Question: I'm implementing a UISearchDisplayController in my iOS 7 & 8 app. I'm using Storyboards to build the interface, and I've successfully added the search controller to my table, and everything is hooked up fine, to the extent that searching works just fine.
My issue is that the table rows have been configured using Auto Layout to provide dynamic row heights based on the contents of the cells. While the layout is fine in the regular table, those constraints are not applied in the search results table. Here's some pretty pictures to show what I mean.

Every tutorial and bit of documentation assumes the results table will have a static height, and the advice is to use 'tableview.rowHeight' or return a float from 'tableView:heightForRowAtIndexPath'.
In the cellForRowAtIndexPath method, I'm dequeuing my cell from the regular tableview like so:
'''
ScheduleTableViewCell * cell = [self.scheduleTable dequeueReusableCellWithIdentifier:@"cell"];
'''
I would have expected this to use the cells as I've laid them out in the Storyboard, but that apparently doesn't include the constraints.
Is there some method I can kick to make this happen? Or do I need to manually determine each row's height like I did back before AutoLayout? Like some kind of filthy animal?
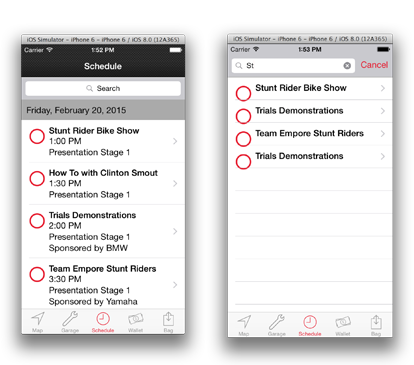
Answer: When using self-sizing cells, you should set the rowHeight property of both tables to UITableViewAutomaticDimension, and set the estimatedRowHeight for both tables as well. You can do this in viewDidLoad, there's no need to implement heightForRowAtIndexPath.